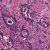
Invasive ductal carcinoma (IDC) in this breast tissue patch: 1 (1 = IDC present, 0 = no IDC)